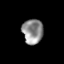
Tissue: skin
Cell type: Epithelial cells
Senescence score: 0.233
Nuclear area (px): 502
Mean DAPI intensity: 143.171